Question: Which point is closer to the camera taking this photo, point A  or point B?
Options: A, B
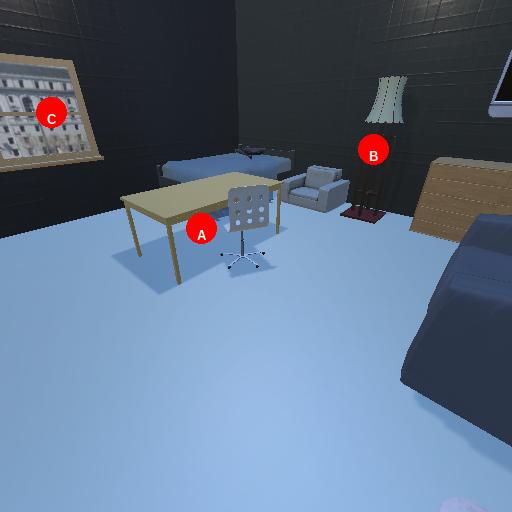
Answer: A